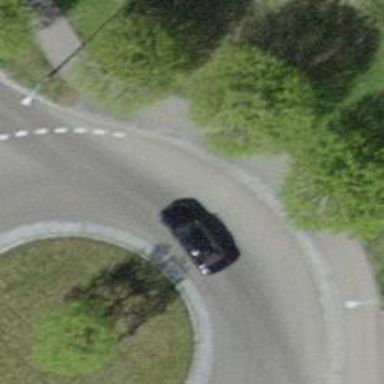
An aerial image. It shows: Secondary road around roundabout.